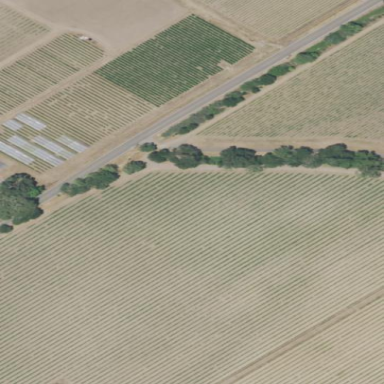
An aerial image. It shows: Vineyard where grapes are grown.